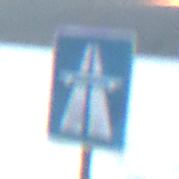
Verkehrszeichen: Autobahn
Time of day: SunriseSunset
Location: Outdoor (RoadRail)
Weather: PartlyCloudy
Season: NotSpecified
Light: Natural